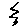
Label: zigzag